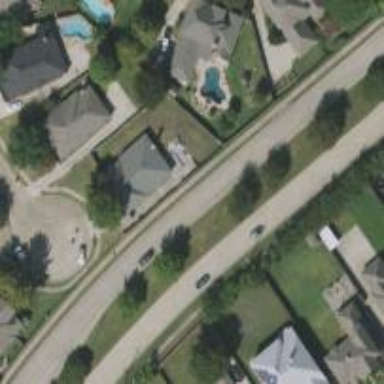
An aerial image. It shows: Secondary road with separate sidewalks.